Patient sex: M
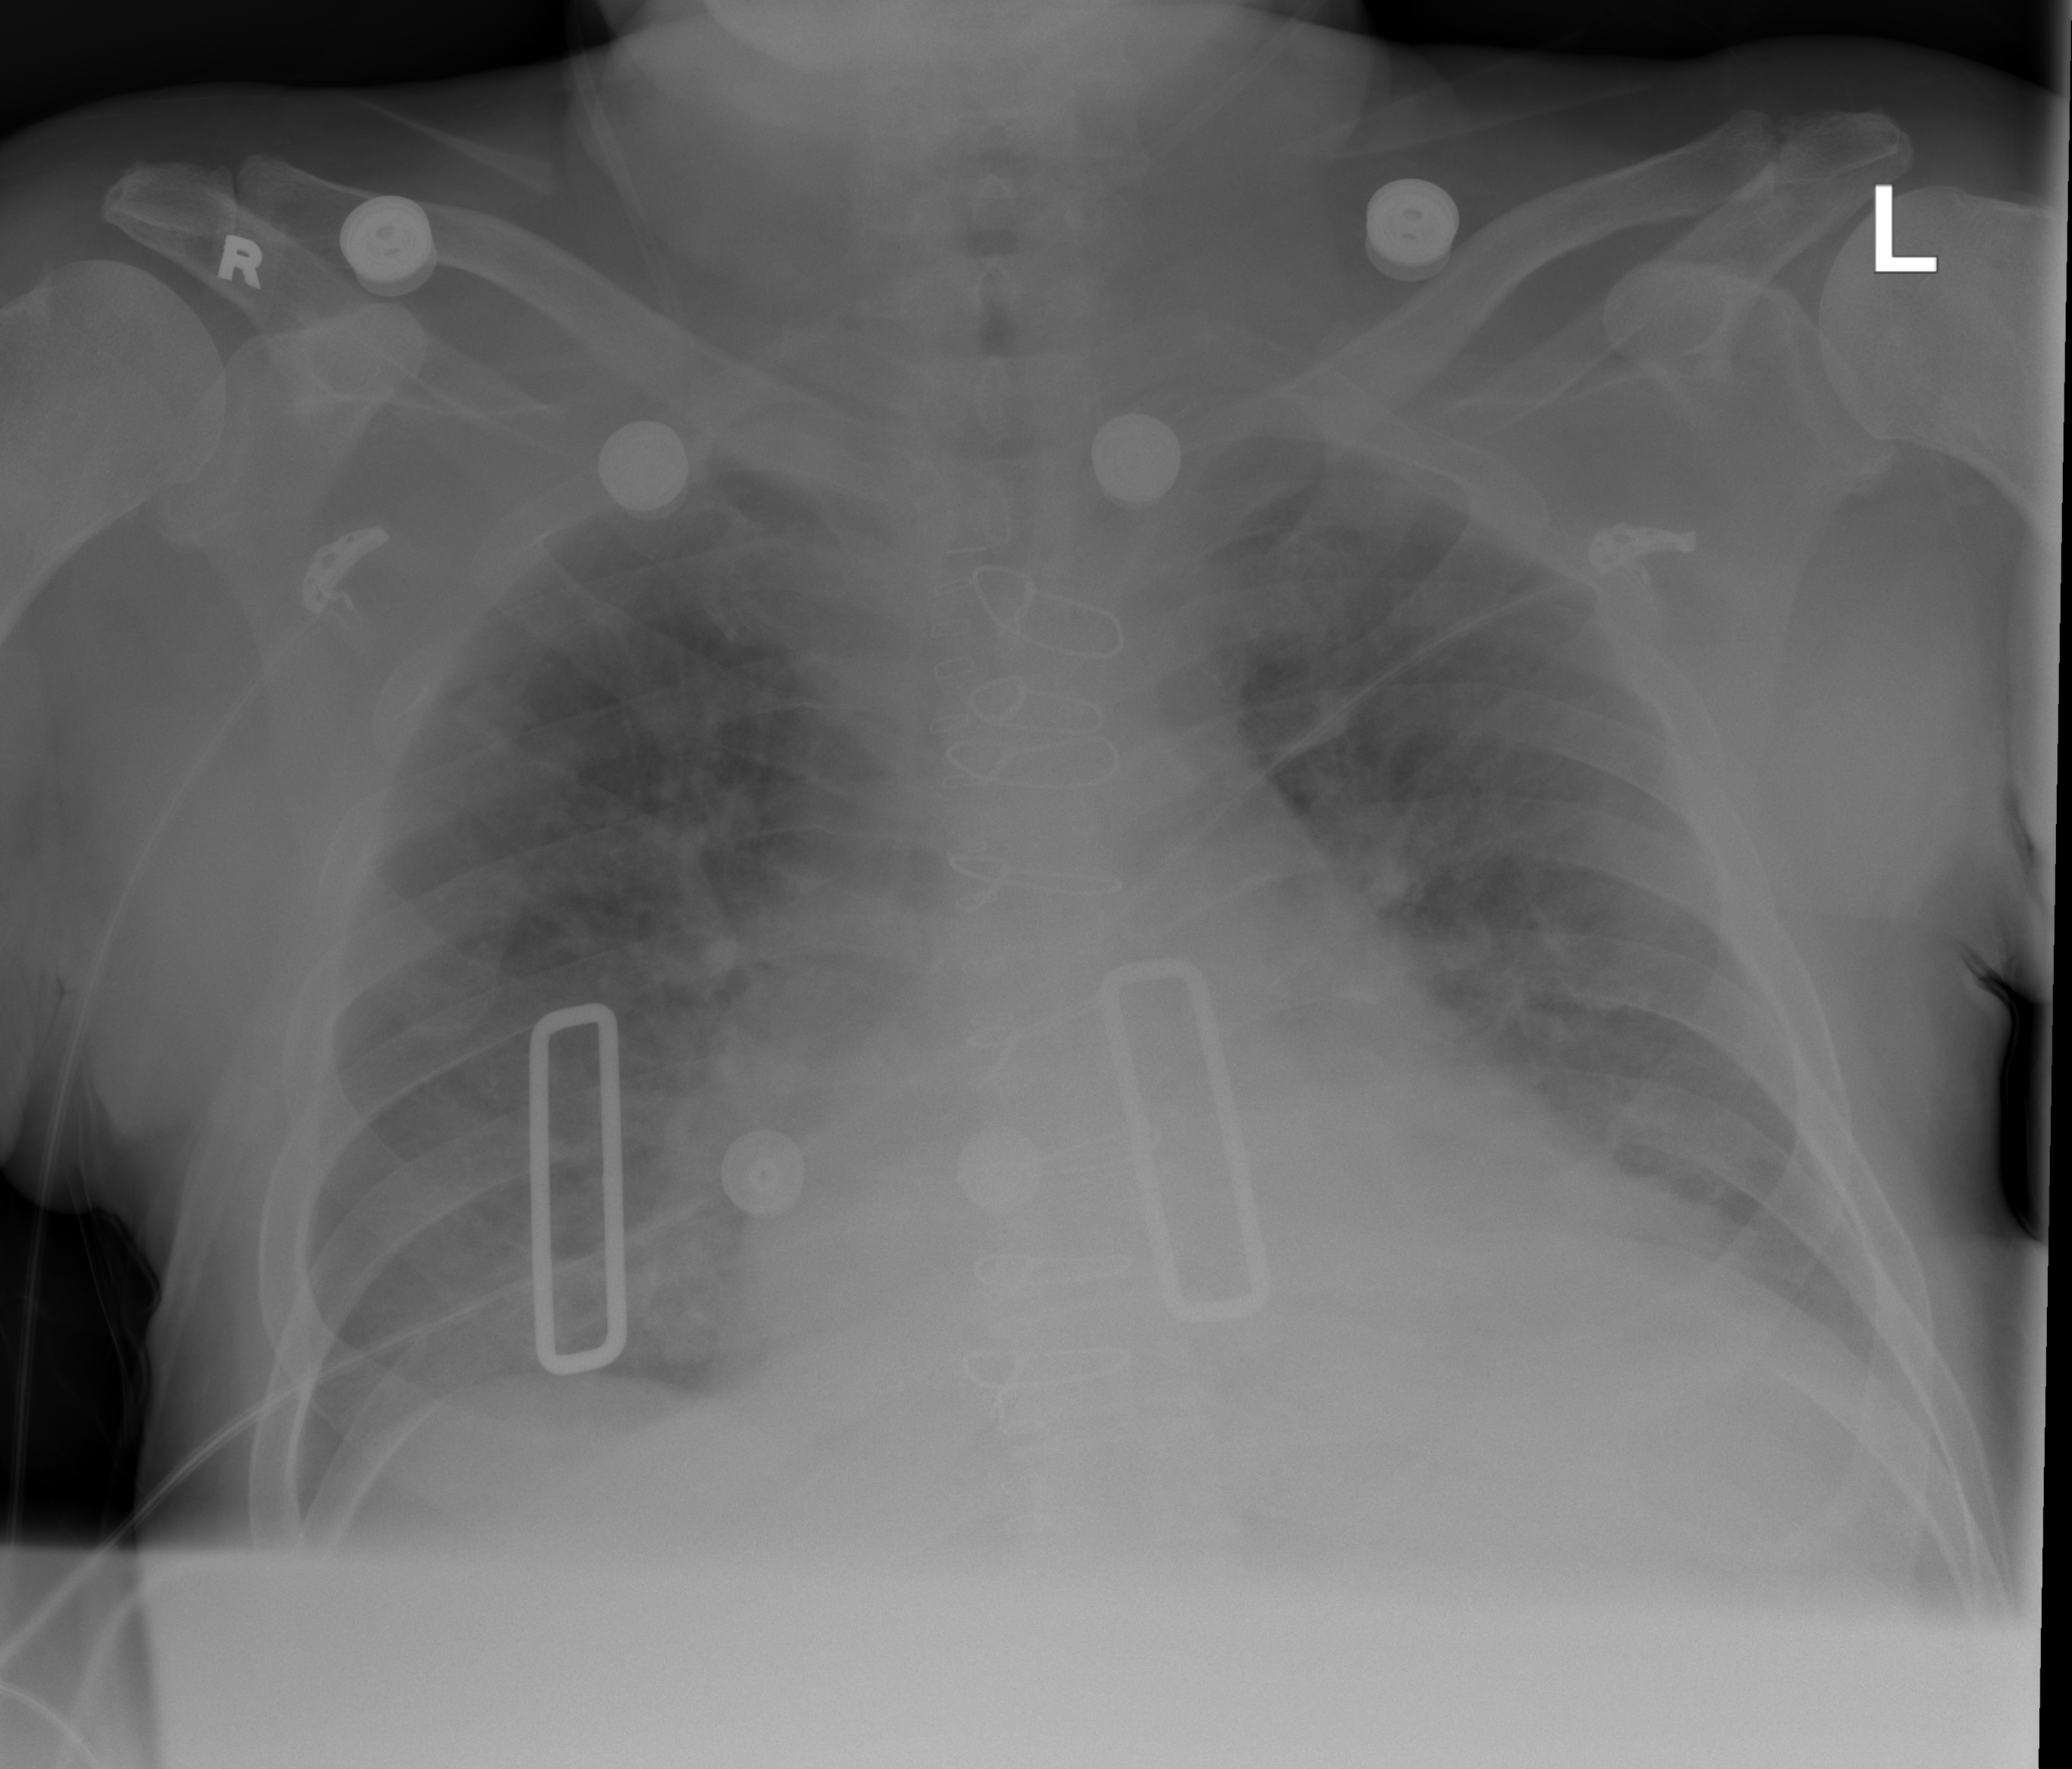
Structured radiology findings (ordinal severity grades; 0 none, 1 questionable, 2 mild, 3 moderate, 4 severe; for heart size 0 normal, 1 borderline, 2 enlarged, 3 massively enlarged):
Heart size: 2
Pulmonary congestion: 0
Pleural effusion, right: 2
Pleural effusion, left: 2
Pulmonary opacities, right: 0
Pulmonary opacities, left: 0
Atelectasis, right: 2
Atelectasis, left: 2